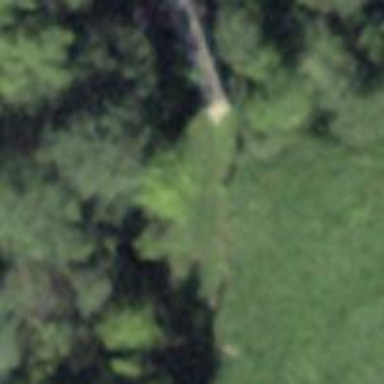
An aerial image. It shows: Path on bridge.